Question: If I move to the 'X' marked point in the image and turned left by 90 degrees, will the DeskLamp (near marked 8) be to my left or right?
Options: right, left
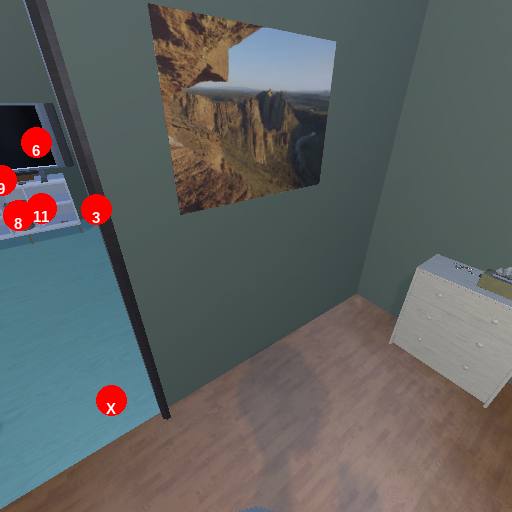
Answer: right